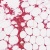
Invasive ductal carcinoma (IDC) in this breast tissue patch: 0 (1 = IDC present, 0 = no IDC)